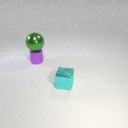
small cyan metal cube in front of small purple metal cylinder